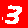
Digit: 3